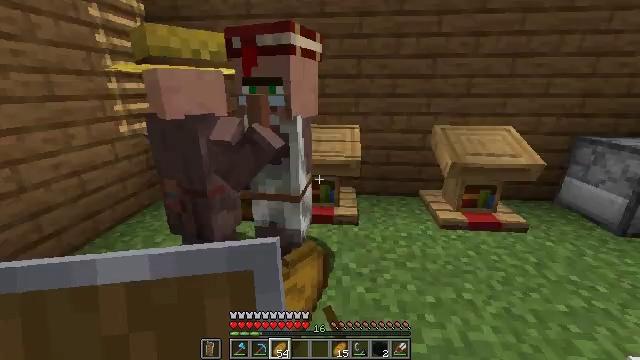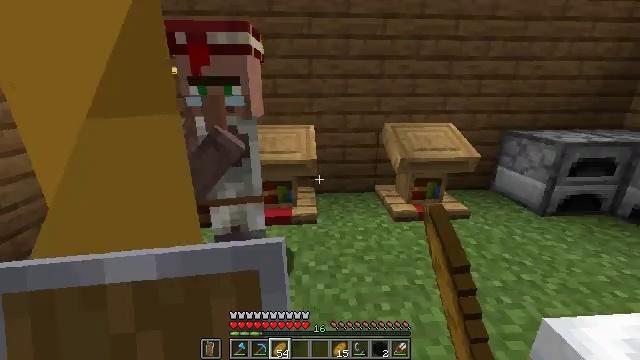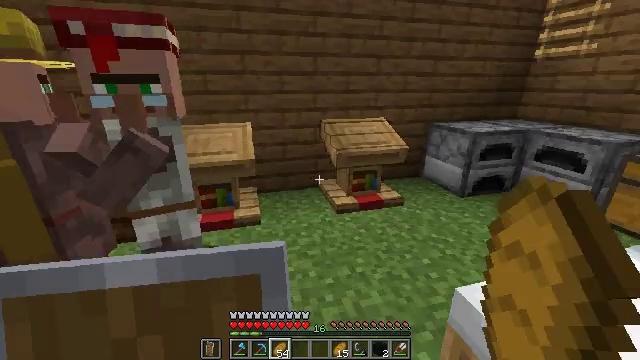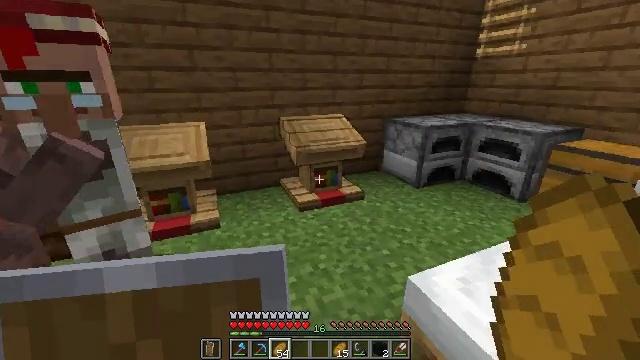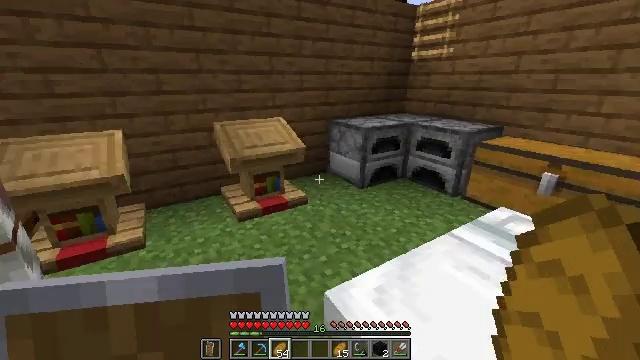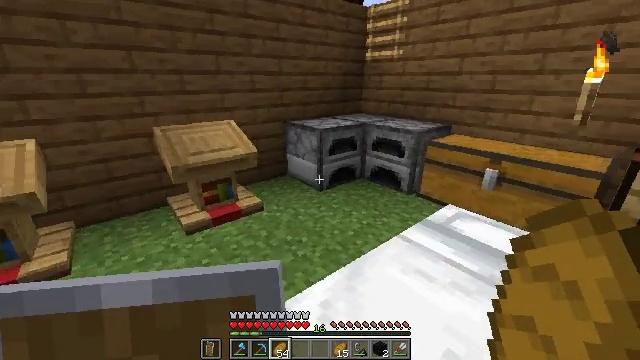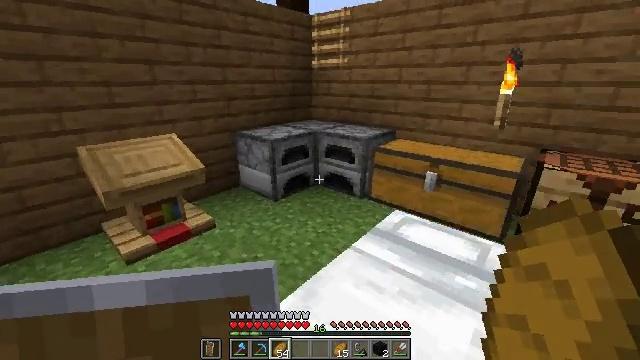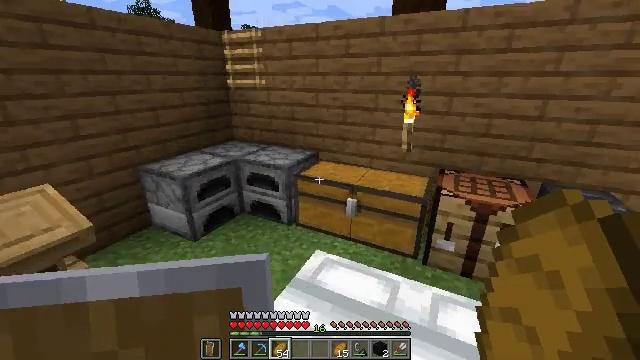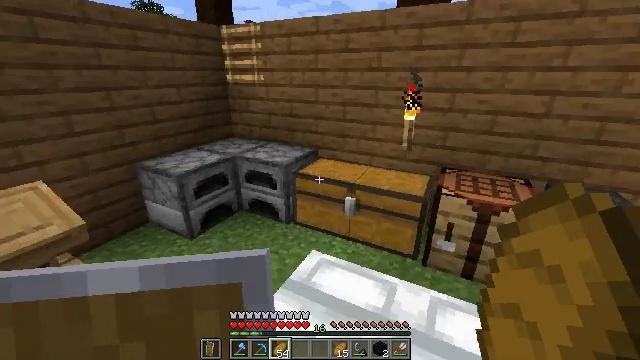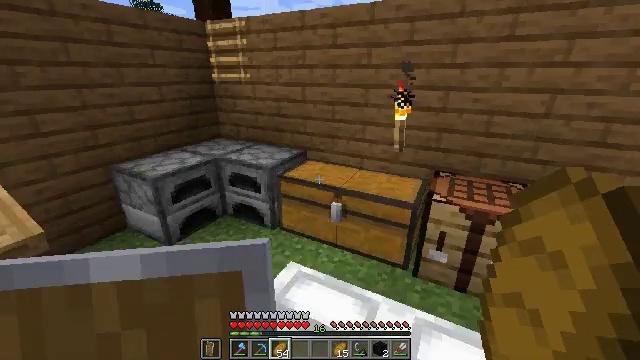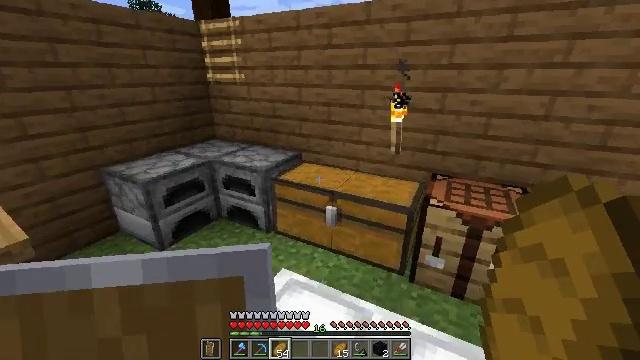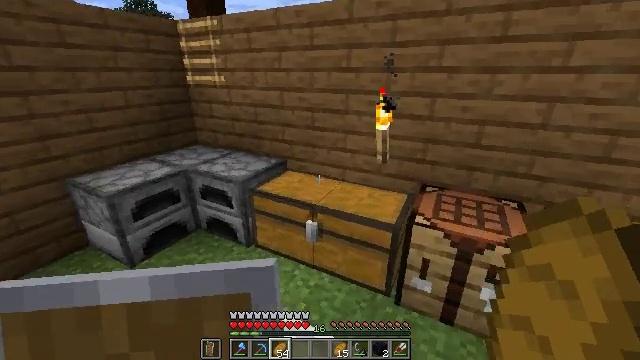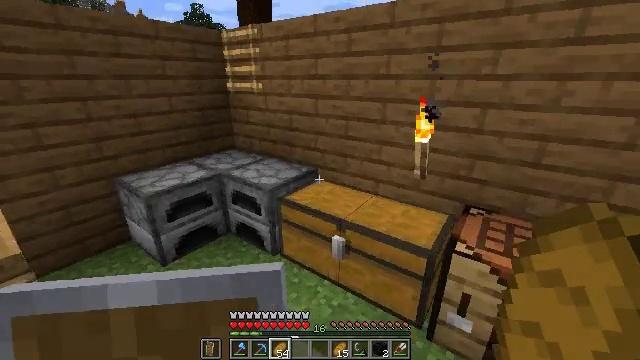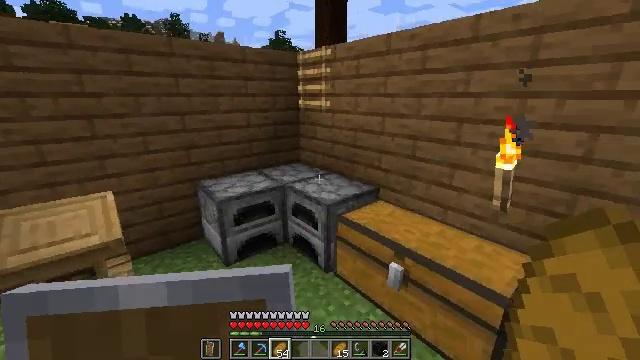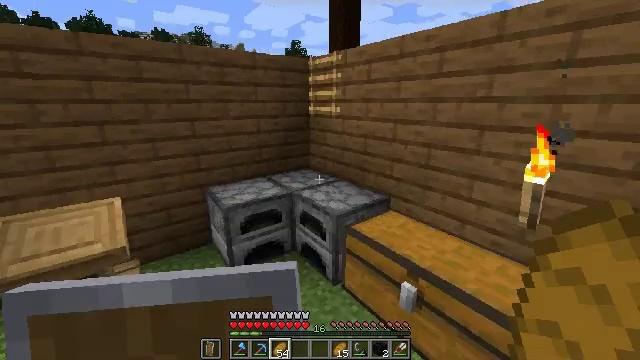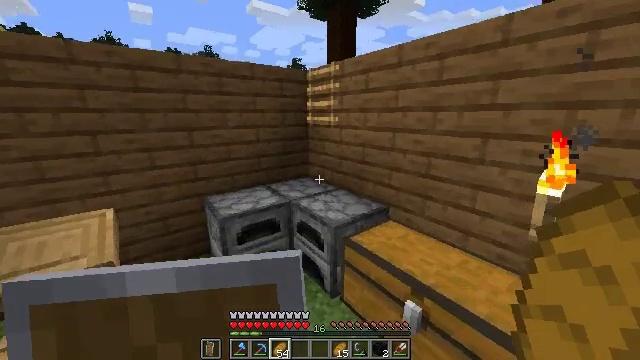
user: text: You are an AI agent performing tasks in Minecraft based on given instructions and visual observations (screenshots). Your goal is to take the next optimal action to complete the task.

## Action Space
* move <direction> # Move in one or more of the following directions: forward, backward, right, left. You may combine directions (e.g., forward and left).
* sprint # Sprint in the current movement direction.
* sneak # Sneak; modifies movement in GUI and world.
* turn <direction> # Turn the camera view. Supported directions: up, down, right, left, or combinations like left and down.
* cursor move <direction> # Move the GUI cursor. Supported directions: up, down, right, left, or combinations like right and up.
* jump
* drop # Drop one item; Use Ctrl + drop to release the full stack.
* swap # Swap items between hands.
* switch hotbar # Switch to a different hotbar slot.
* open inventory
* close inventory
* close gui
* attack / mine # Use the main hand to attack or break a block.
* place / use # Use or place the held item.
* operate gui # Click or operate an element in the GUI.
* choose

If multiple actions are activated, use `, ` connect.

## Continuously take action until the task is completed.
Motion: motion action
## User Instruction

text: Collect sugar cane near water sources.
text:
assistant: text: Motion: move right, turn right
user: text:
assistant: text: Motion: move right, turn right
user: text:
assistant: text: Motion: move right, turn right
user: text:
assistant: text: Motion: move forward and move right, turn right
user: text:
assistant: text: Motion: move forward and move right, turn right
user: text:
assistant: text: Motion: move forward and move right, turn right
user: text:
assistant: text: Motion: move forward and move right, turn right
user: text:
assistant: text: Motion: move forward and move right
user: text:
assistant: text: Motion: move forward and move right
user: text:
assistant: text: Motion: move forward and move right
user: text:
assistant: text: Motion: move forward and move right
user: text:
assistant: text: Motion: move forward, turn left and up
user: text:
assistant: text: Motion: move forward, sprint, turn left and up
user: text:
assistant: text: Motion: move forward, sprint, turn left
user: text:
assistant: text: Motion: move forward, sprint, turn up
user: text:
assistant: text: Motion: move forward, sprint, turn left
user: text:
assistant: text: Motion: move forward, sprint, turn left and down, jump
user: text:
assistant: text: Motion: move forward, sprint, jump
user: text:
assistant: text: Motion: move forward, sprint, jump
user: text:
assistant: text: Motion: move forward, sprint, jump
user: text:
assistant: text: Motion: move forward, sprint, jump
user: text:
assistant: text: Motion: move forward, sprint, jump
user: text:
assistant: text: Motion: move forward, sprint, jump
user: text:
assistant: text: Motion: move forward, sprint, turn right, jump
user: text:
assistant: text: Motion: move forward, sprint, turn right, jump
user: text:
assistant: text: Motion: move forward, sprint, jump
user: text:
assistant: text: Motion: move forward, sprint, jump
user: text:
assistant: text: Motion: move forward, sprint, turn right, jump
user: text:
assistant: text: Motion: move forward, sprint, turn right, jump
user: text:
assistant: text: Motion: move forward, sprint, turn right, jump